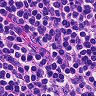
Metastatic tissue present: no